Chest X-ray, AP view. Patient: 52 years old, sex F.
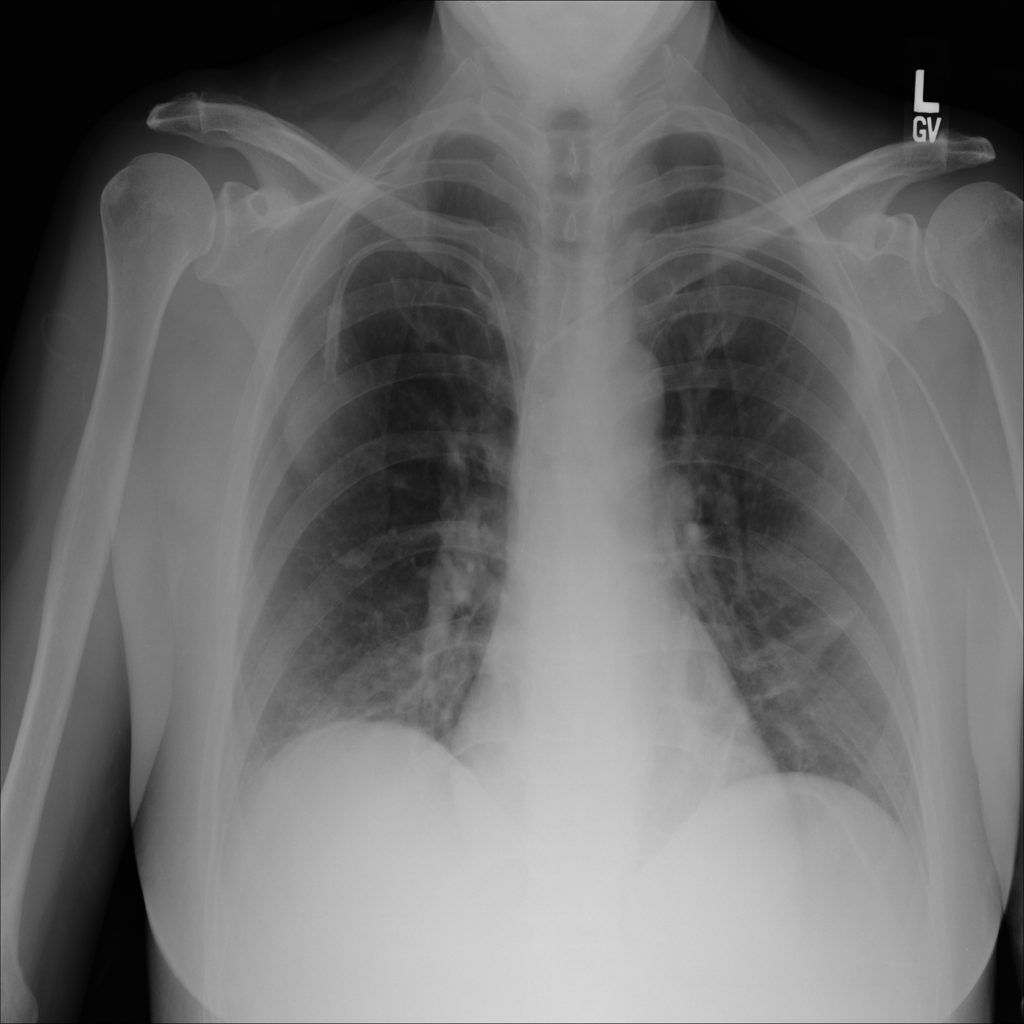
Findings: Atelectasis